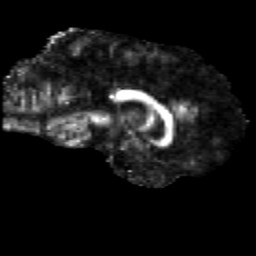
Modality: FA
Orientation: sagittal
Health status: healthy
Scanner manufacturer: siemens
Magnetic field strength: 3 T
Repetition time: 12 s
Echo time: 0.092 s